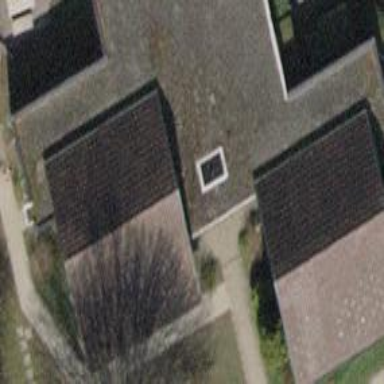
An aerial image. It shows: Kindergarten building.